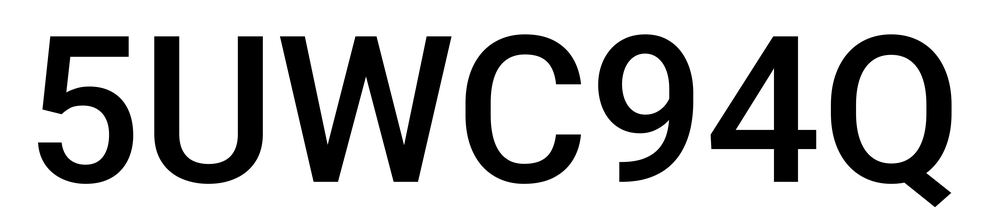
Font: Roboto_Medium